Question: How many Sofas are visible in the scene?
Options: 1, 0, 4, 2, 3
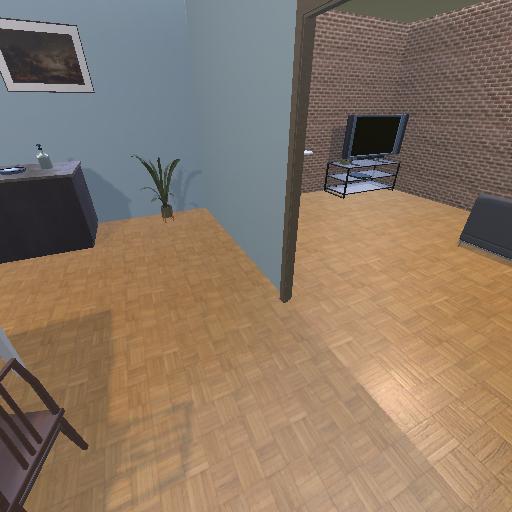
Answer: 1